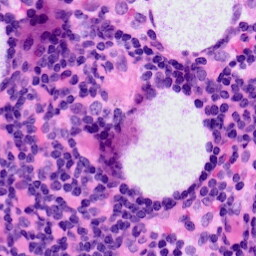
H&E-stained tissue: LymphNode